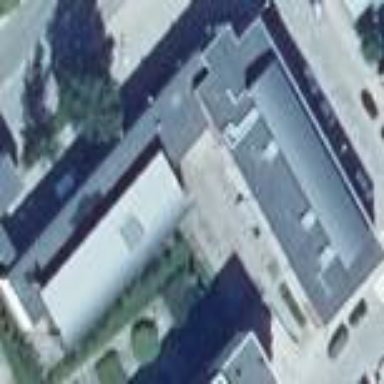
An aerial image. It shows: College building.